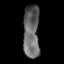
Tissue: lung
Cell type: Others
Senescence score: 0.1642
Nuclear area (px): 828
Mean DAPI intensity: 104.72